Interaction volume radius: 5 \u00c5
Interaction volume height: 20 \u00c5
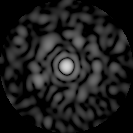
Disorder parameter: 0.8292